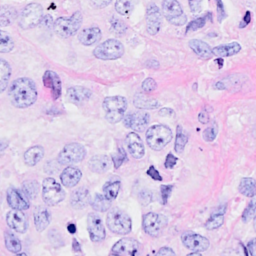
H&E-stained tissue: Breast